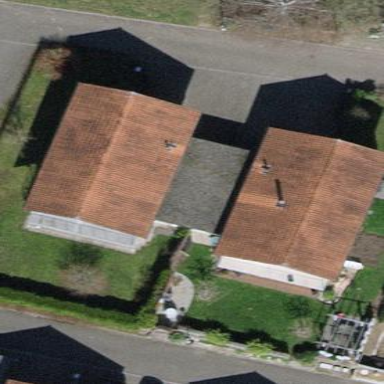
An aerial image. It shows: Group of garages.